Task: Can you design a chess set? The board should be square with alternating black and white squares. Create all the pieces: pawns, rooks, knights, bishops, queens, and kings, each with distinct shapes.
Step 5537:
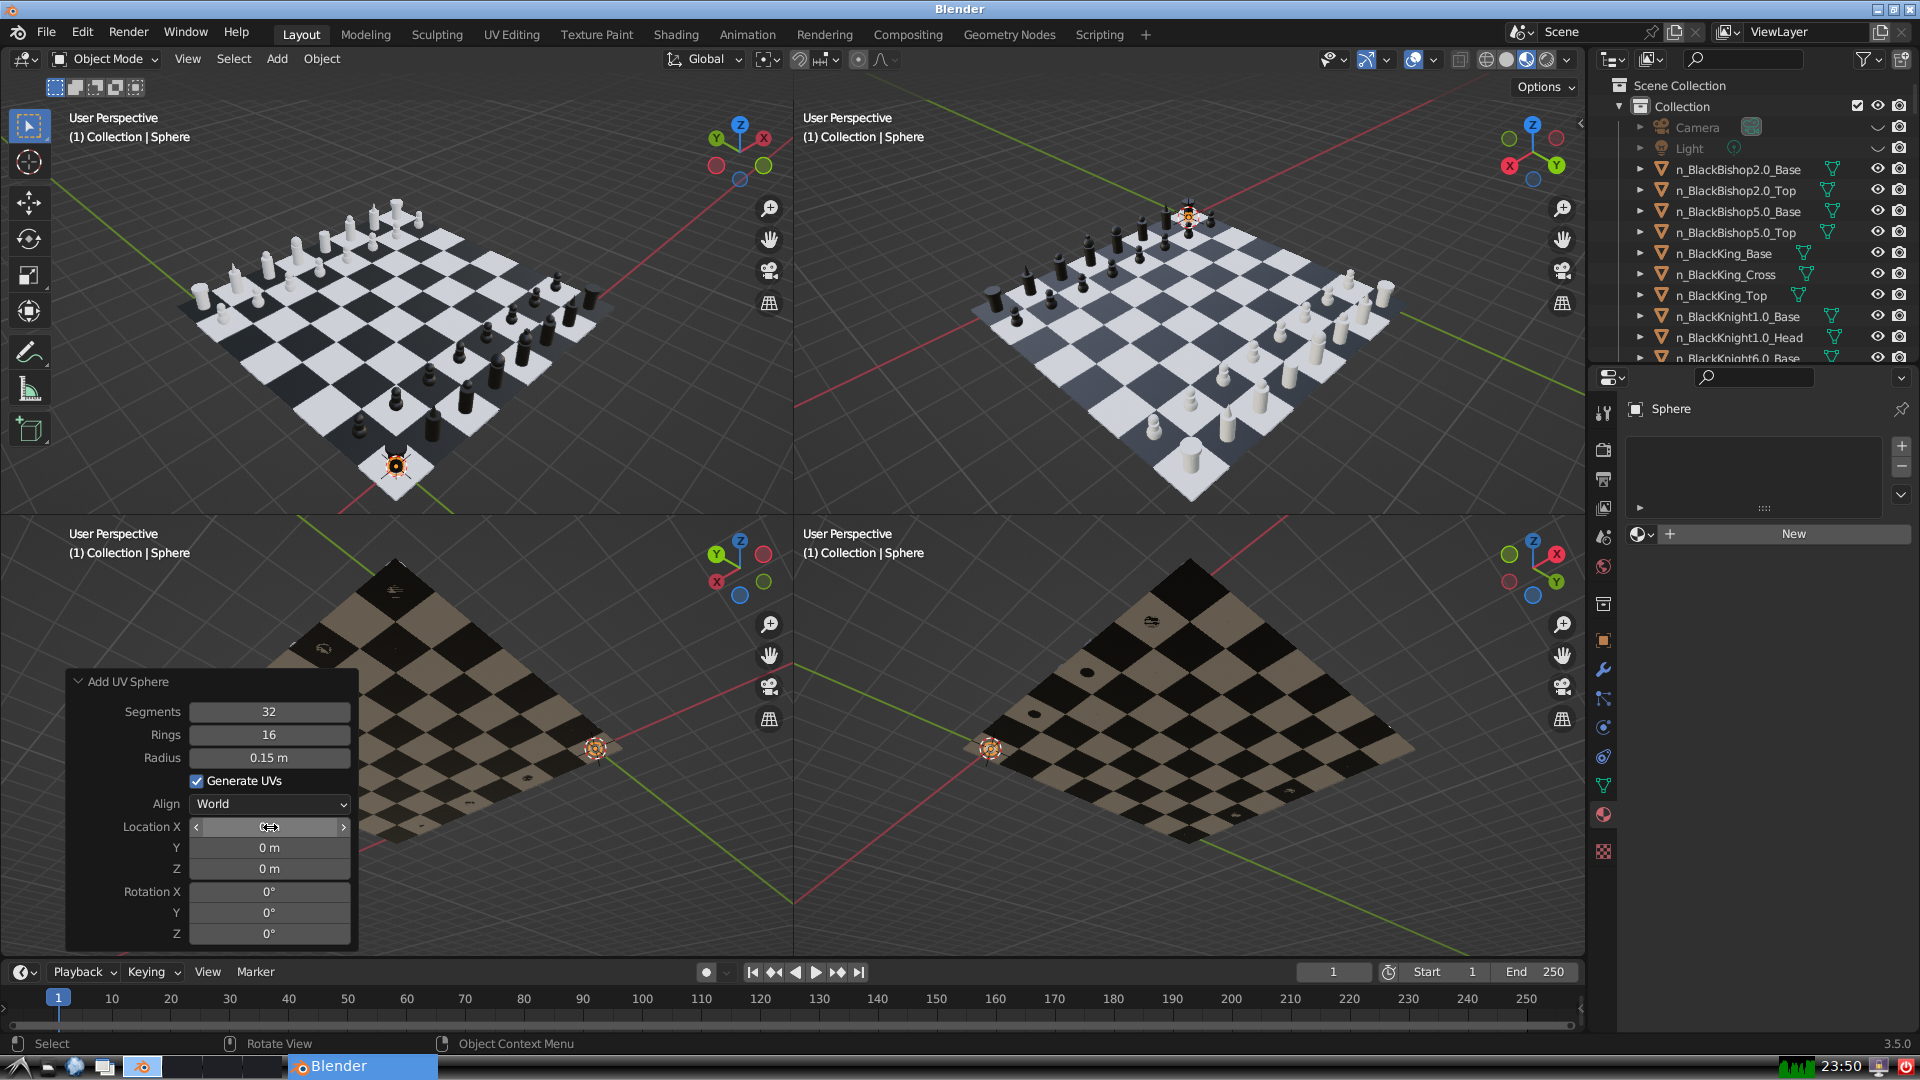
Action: click: no